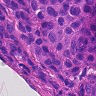
Metastatic tissue present: yes